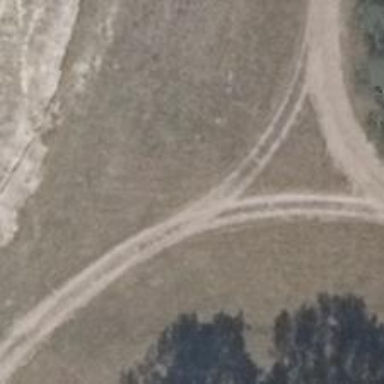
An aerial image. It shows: Sandy track road.